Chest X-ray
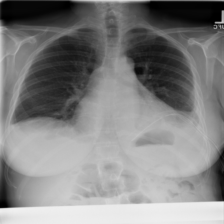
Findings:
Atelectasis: negative
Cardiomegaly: negative
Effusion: negative
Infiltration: negative
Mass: negative
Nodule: negative
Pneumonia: negative
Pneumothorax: negative
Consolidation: negative
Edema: negative
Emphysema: negative
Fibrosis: negative
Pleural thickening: negative
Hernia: negative